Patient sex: M
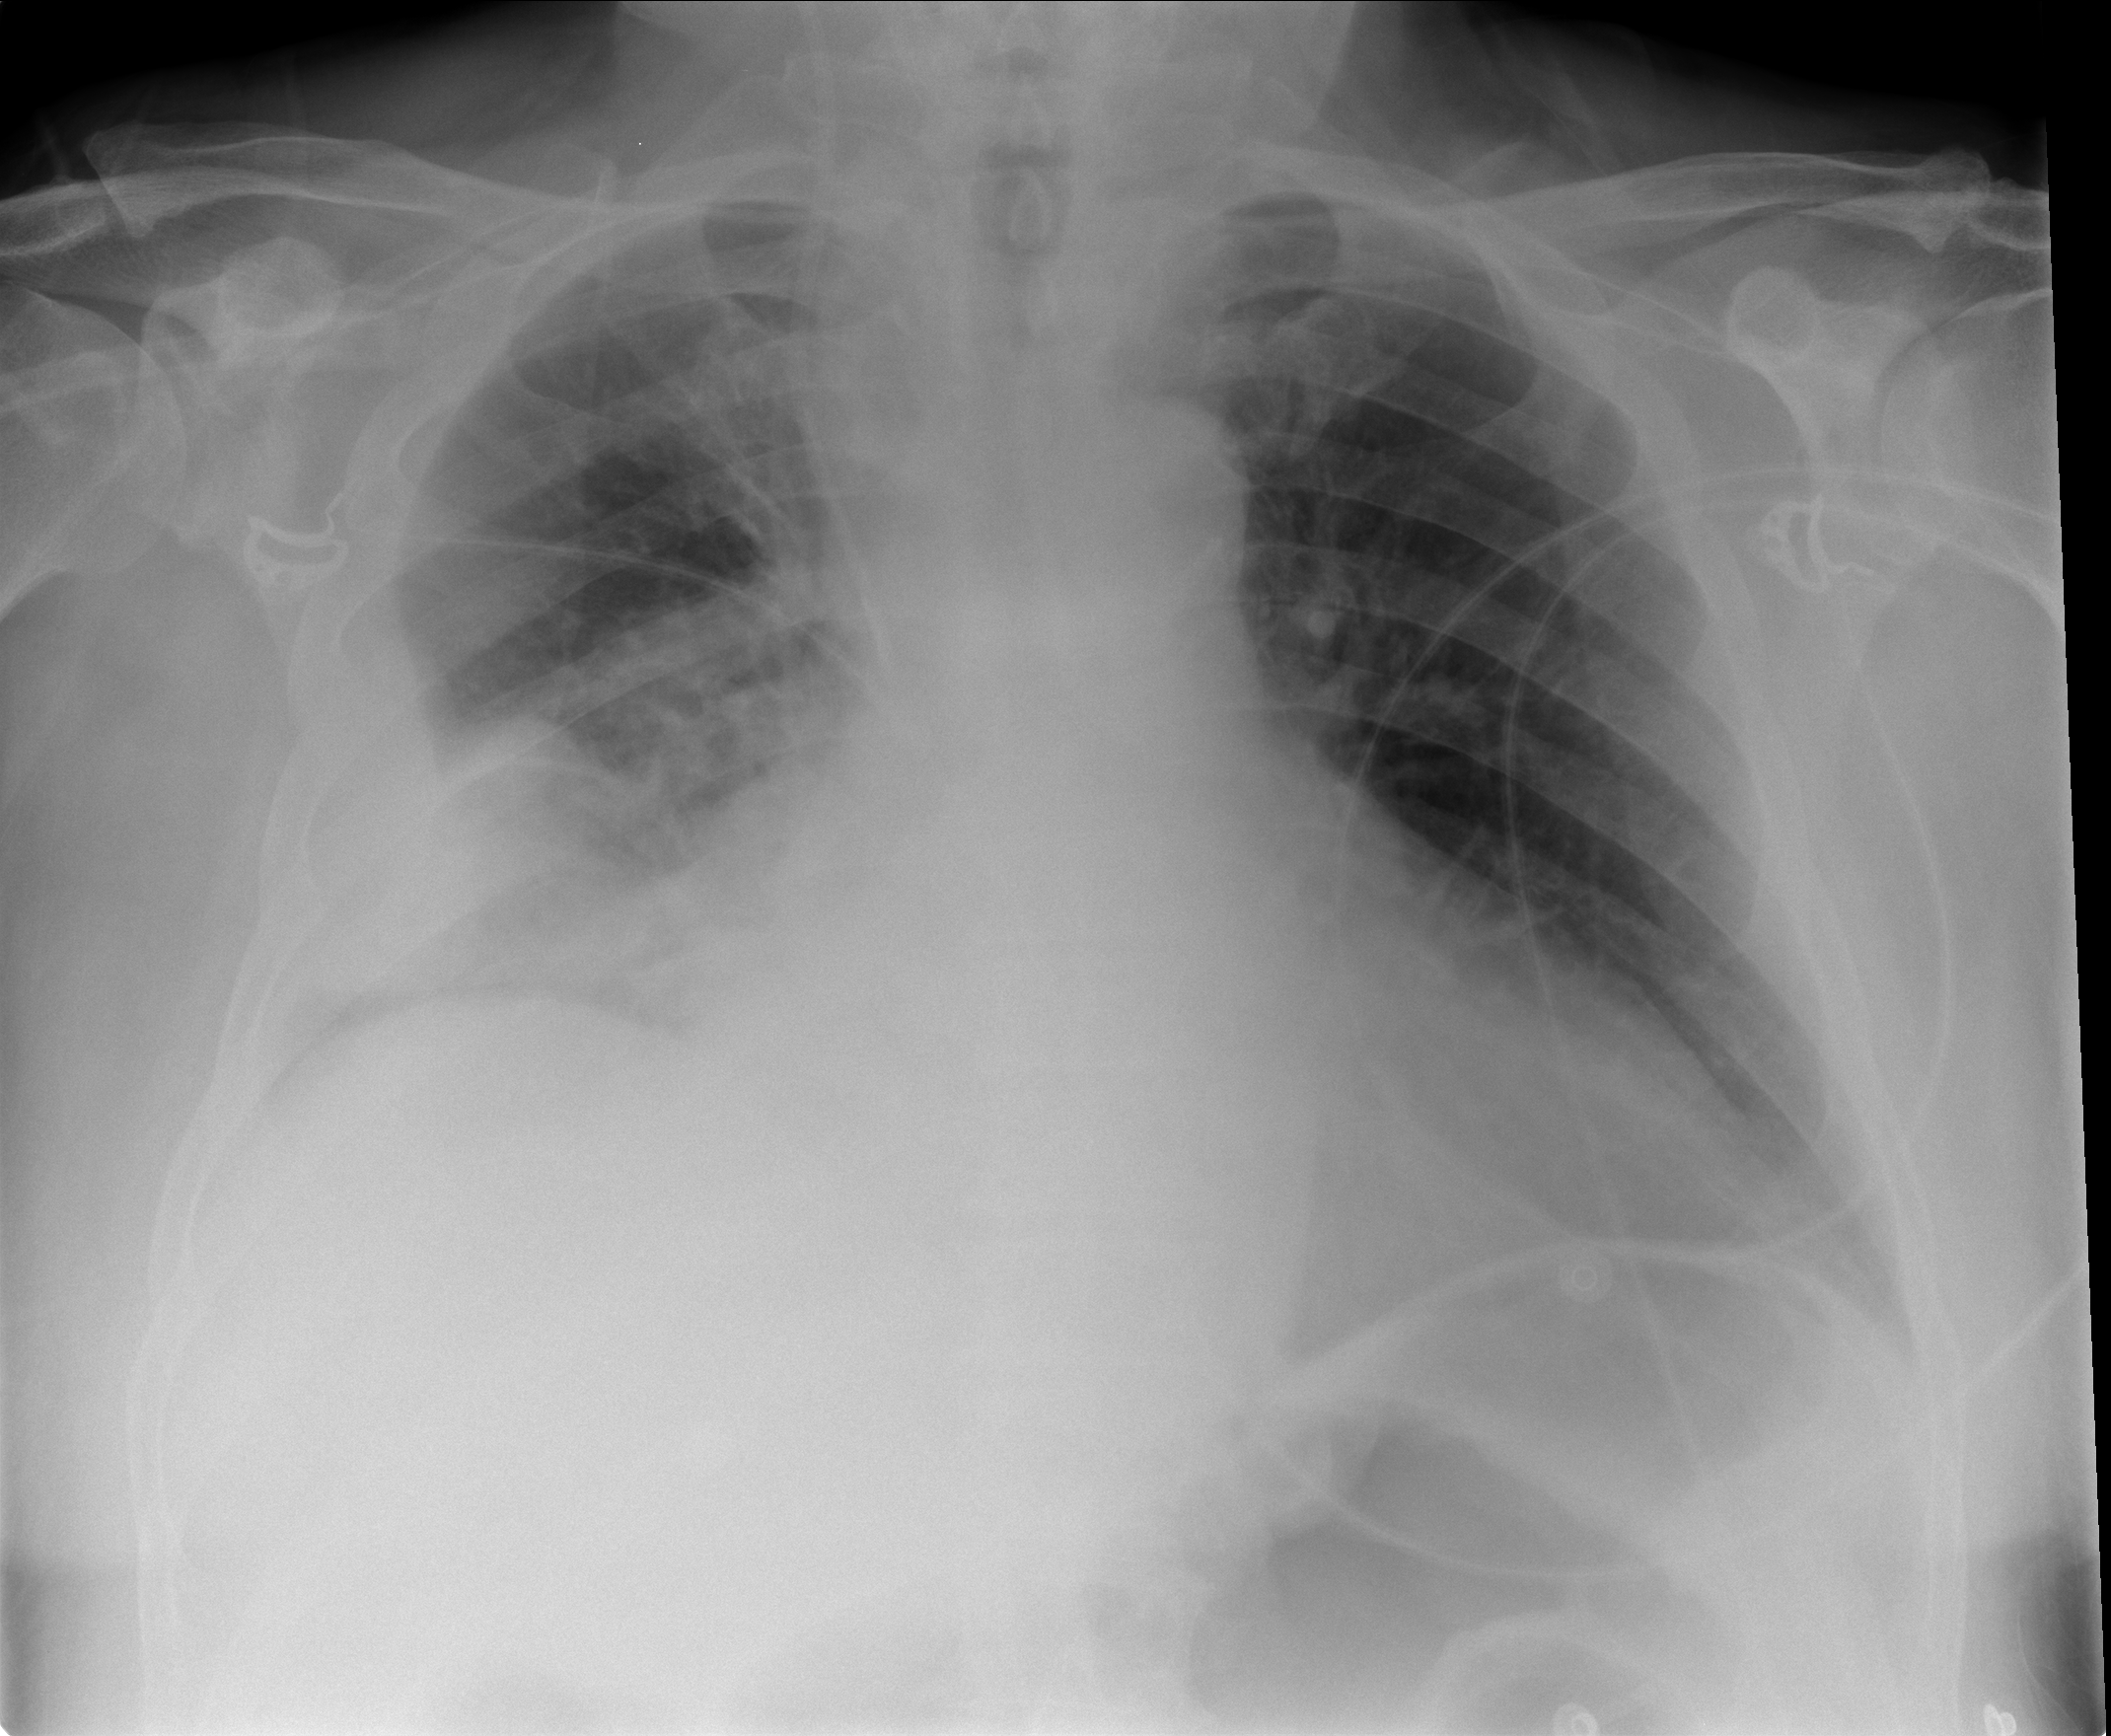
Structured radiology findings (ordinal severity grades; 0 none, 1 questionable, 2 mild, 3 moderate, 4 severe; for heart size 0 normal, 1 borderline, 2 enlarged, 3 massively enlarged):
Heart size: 2
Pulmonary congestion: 0
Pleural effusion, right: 3
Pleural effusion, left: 1
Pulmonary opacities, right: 3
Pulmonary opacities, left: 0
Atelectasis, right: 4
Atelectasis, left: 0